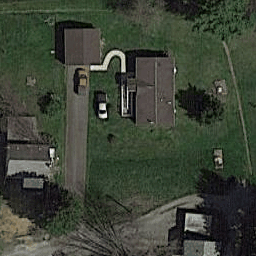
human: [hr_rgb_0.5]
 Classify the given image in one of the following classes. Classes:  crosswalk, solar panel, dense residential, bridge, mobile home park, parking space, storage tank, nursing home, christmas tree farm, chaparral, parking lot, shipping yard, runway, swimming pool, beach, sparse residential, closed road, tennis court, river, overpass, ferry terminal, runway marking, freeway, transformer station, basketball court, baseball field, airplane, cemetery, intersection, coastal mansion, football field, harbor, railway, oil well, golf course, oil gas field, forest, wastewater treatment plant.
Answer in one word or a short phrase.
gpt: sparse residential